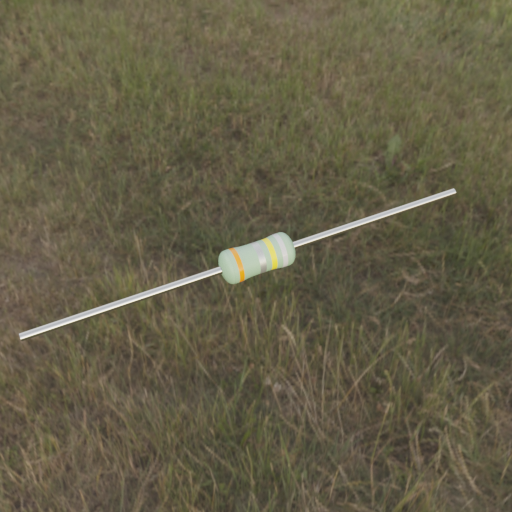
Resistor colour bands (in order): orange, silver, yellow, silver